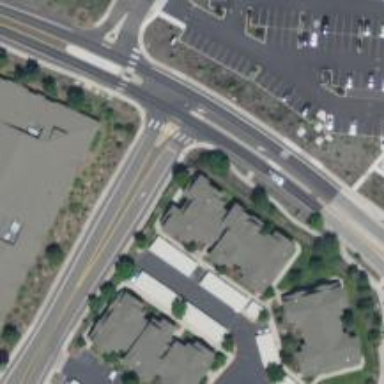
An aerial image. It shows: Footway located on traffic island.